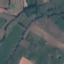
Land use / land cover: Pasture